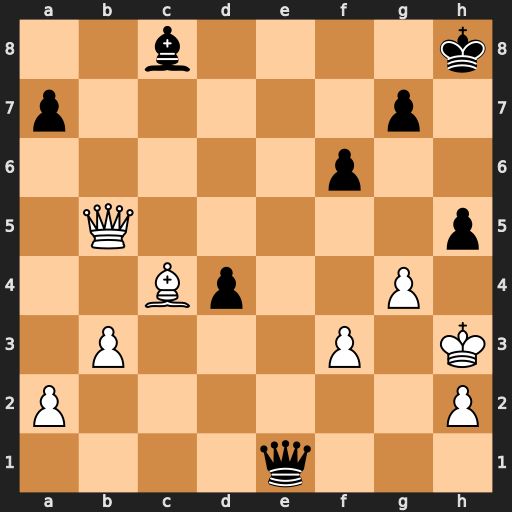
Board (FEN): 2b4k/p5p1/5p2/1Q5p/2Bp2P1/1P3P1K/P6P/4q3
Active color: w
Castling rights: -
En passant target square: -
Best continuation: Qxh5#